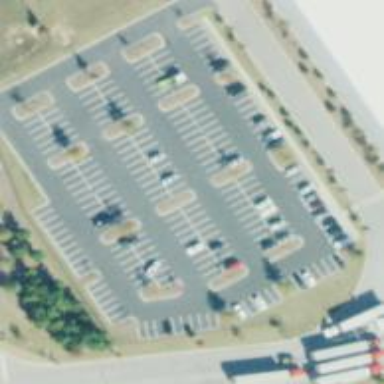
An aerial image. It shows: Parking area with surface.